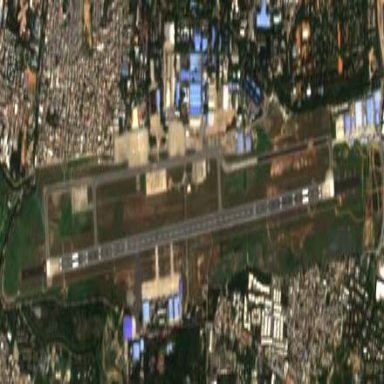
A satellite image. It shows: Military airfield located in military zone. The airport is classified as military/private aerodrome.